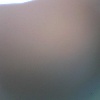
Label: sunburn